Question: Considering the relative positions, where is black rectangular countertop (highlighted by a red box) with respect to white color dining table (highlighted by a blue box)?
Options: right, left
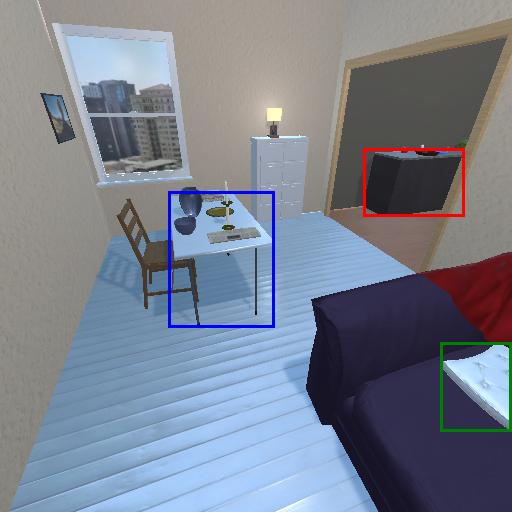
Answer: right